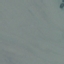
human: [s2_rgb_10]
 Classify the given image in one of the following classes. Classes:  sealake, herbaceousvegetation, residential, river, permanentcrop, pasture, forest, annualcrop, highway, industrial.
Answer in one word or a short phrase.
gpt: SeaLake